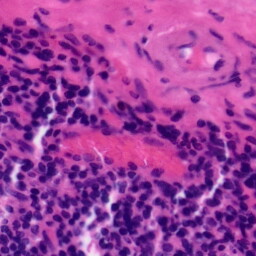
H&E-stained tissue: Tonsil